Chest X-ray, PA view. Patient: 63 years old, sex F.
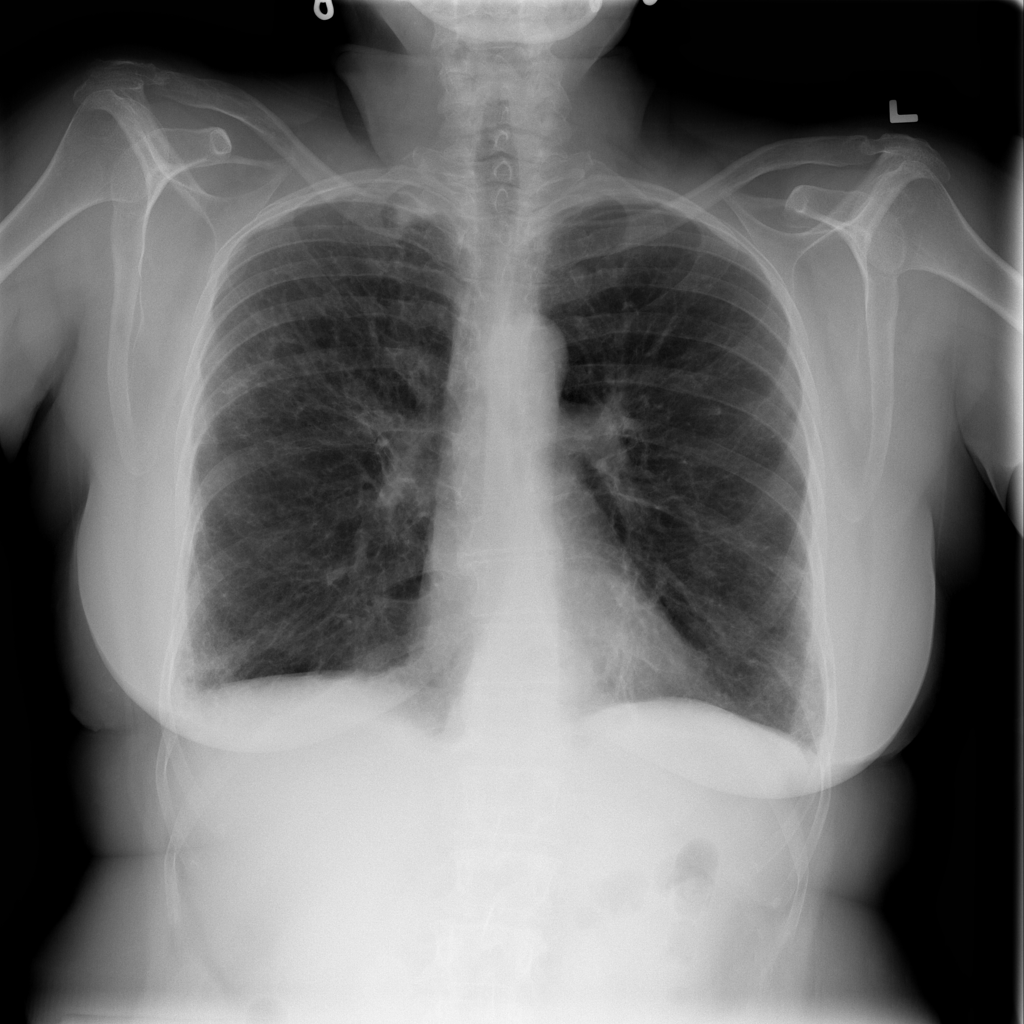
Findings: Pleural_Thickening